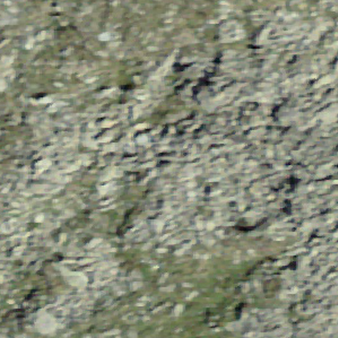
Label: other